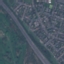
Land use / land cover: Highway